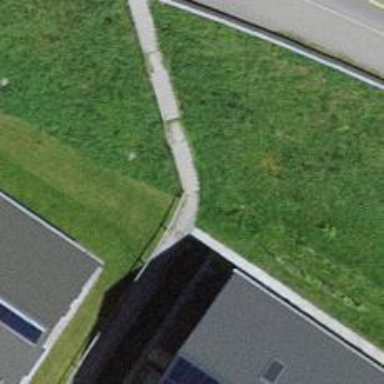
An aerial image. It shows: Set of steps on the road.